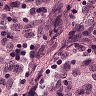
Metastatic tissue present: no